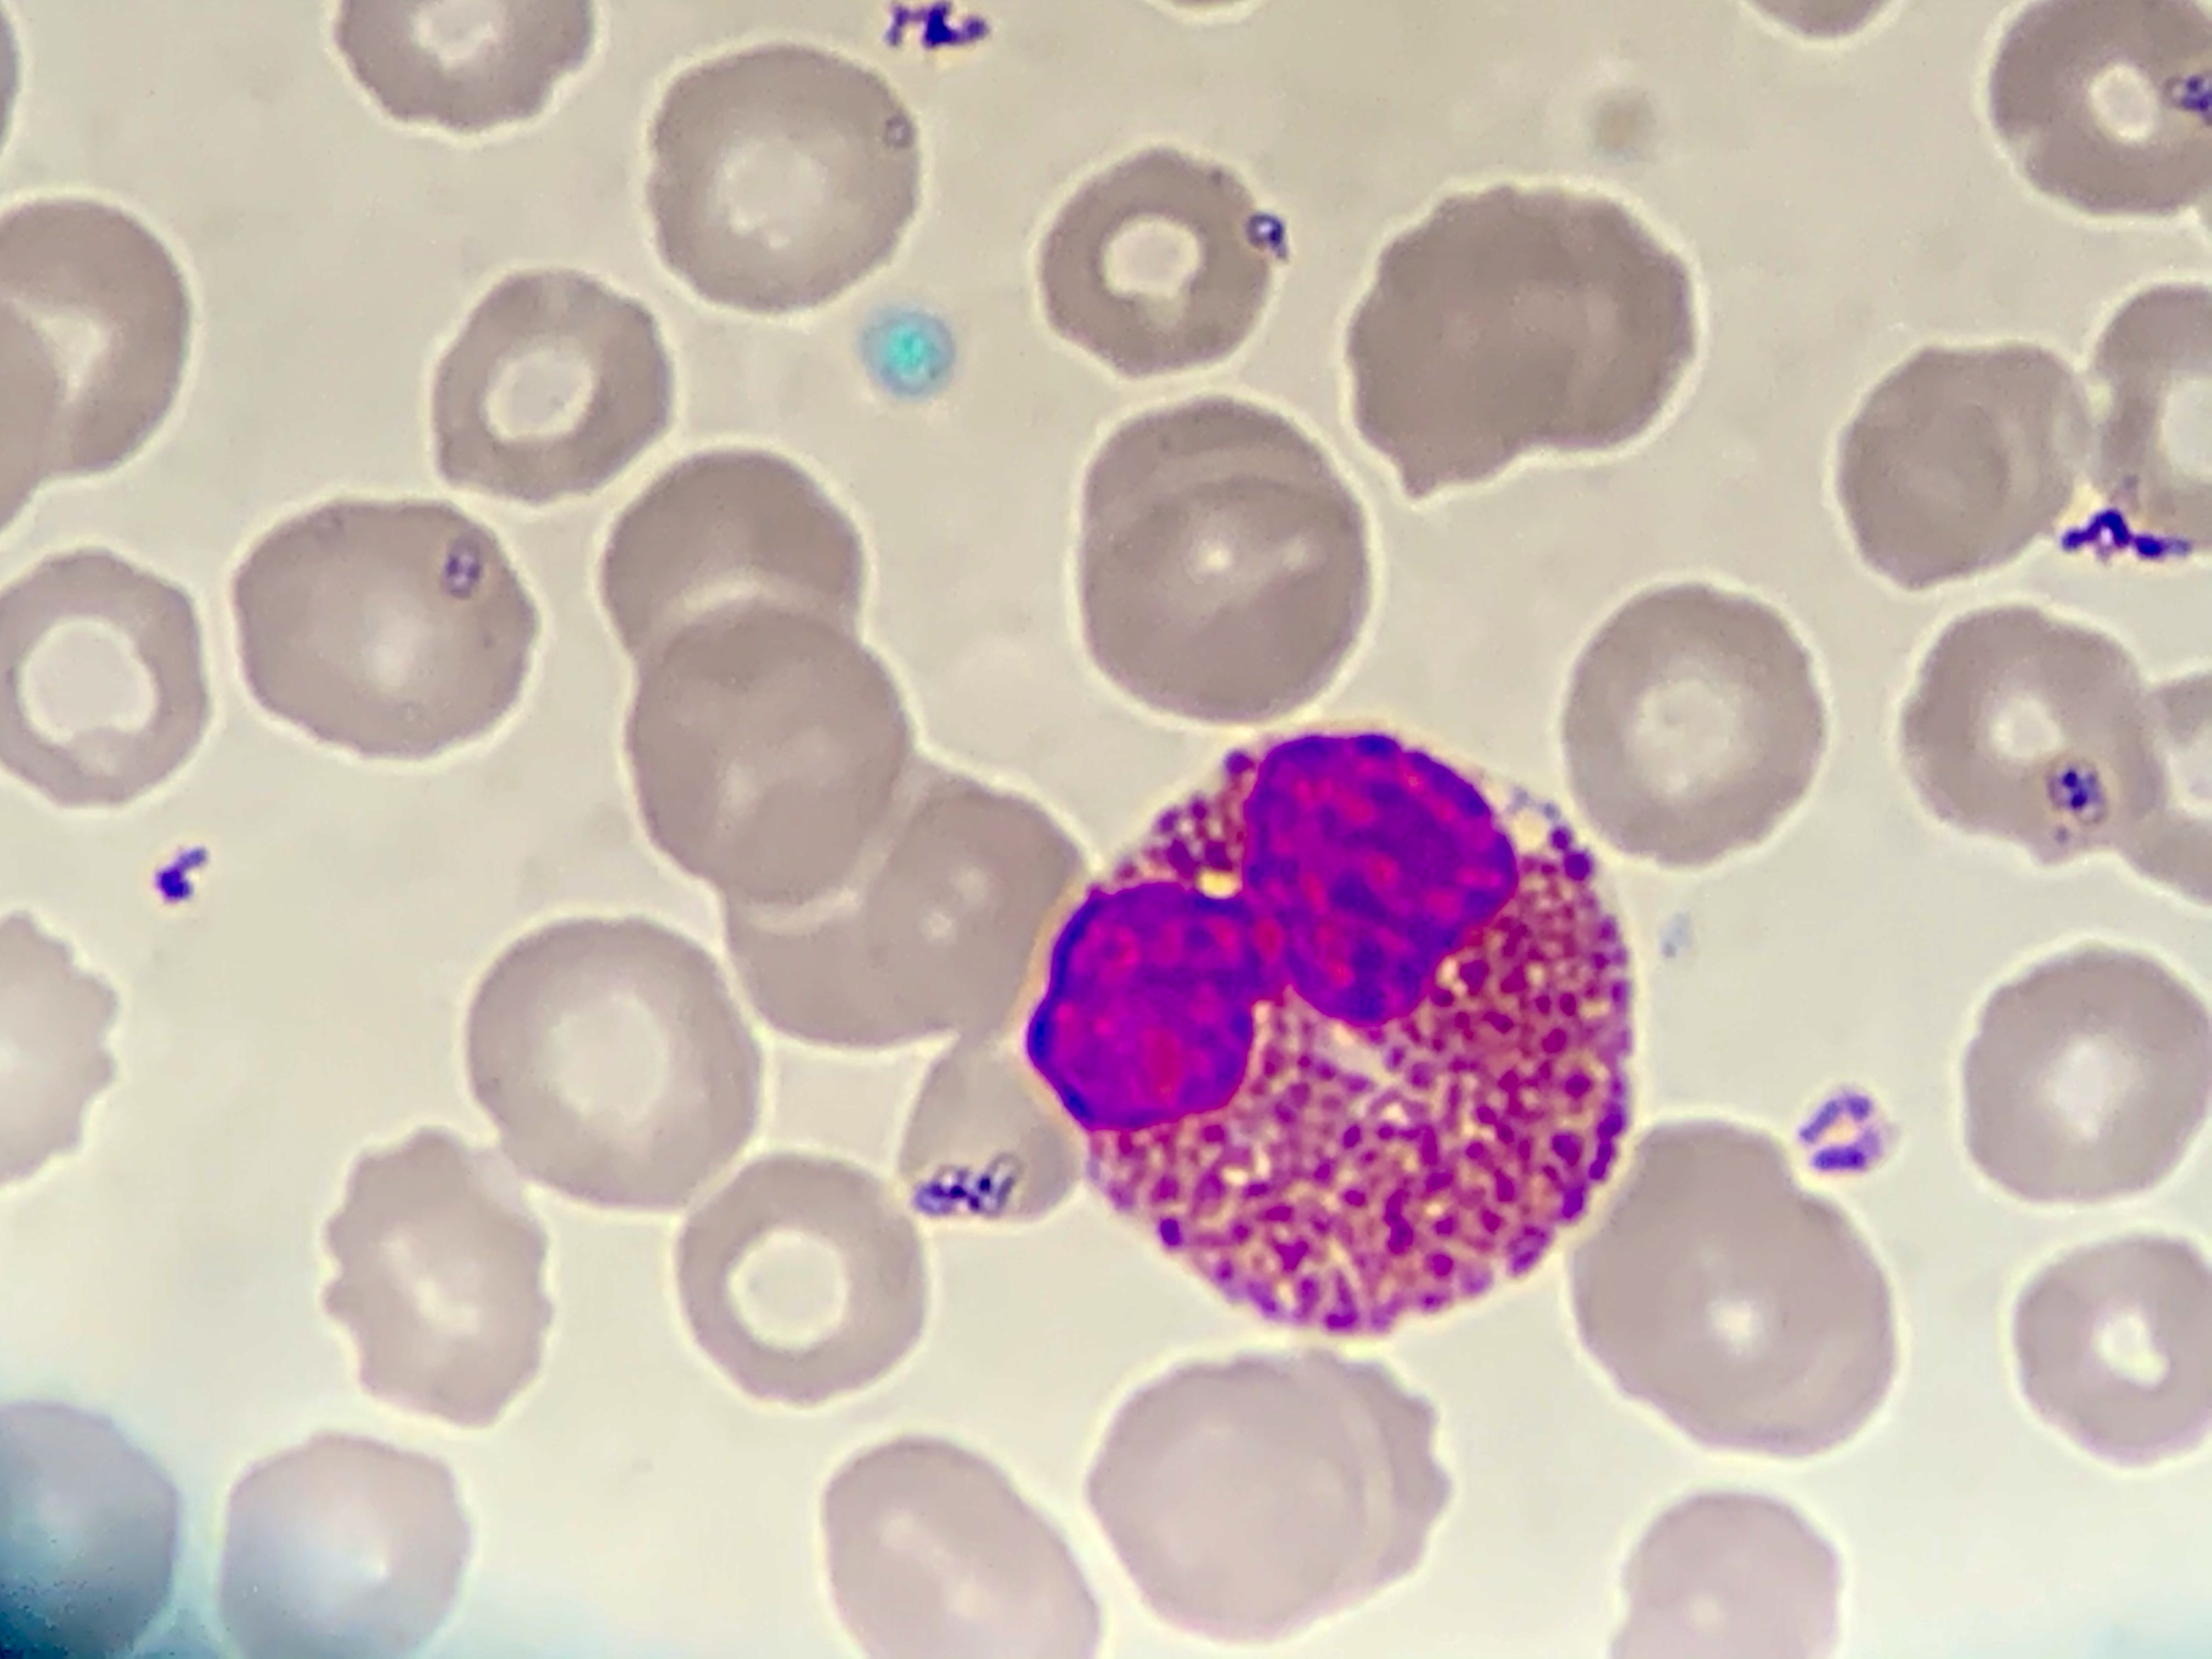
Cell type: EOSINOPHILS